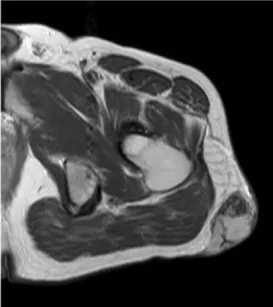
Axial magnetic resonance images of ossifying fibromyxoid tumor in the left proximal thigh. (C) The contrast-enhanced T1-weighted sequence shows heterogenous enhancement throughout the mass.
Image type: radiology (mri)